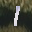
Label: 1